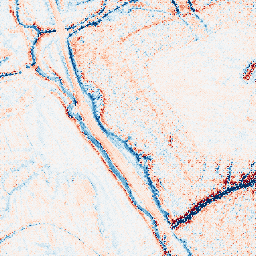
Category: edge_preserving
Decomposition family: bilateral
Decomposition parameters: d: 15
sigma_color: 50
sigma_space: 100
Upsampling method: regularized
Upsampling parameters: scale: 2
lambda_reg: 0.1
Upsampling scale: 2